Aerial crown-view tile of a tropical tree (Barro Colorado Island, Panama), acquired 20250616:
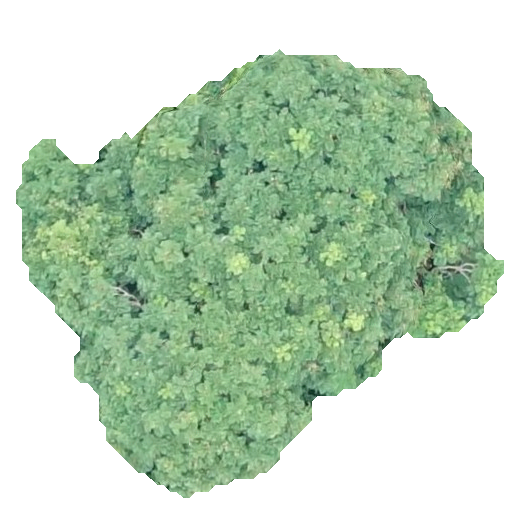
Species: Jacaranda copaia
GBIF accepted scientific name: Jacaranda copaia
Crown area: 202.453 m²